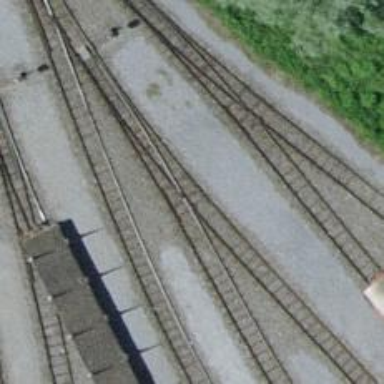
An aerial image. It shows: Single narrow-gauge railway track in service yard.